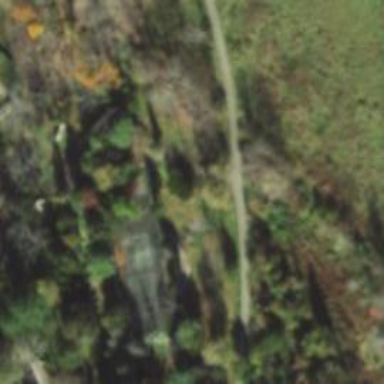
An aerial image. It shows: Unclassified road.